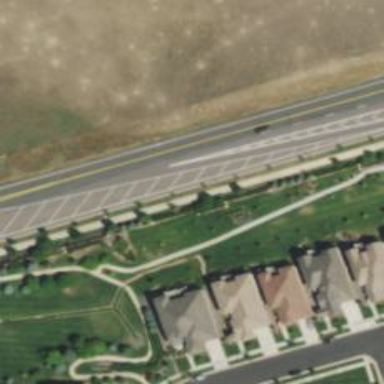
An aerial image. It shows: Secondary link road with asphalt surface.